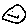
Label: smiley face